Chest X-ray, PA view. Patient: 35 years old, sex F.
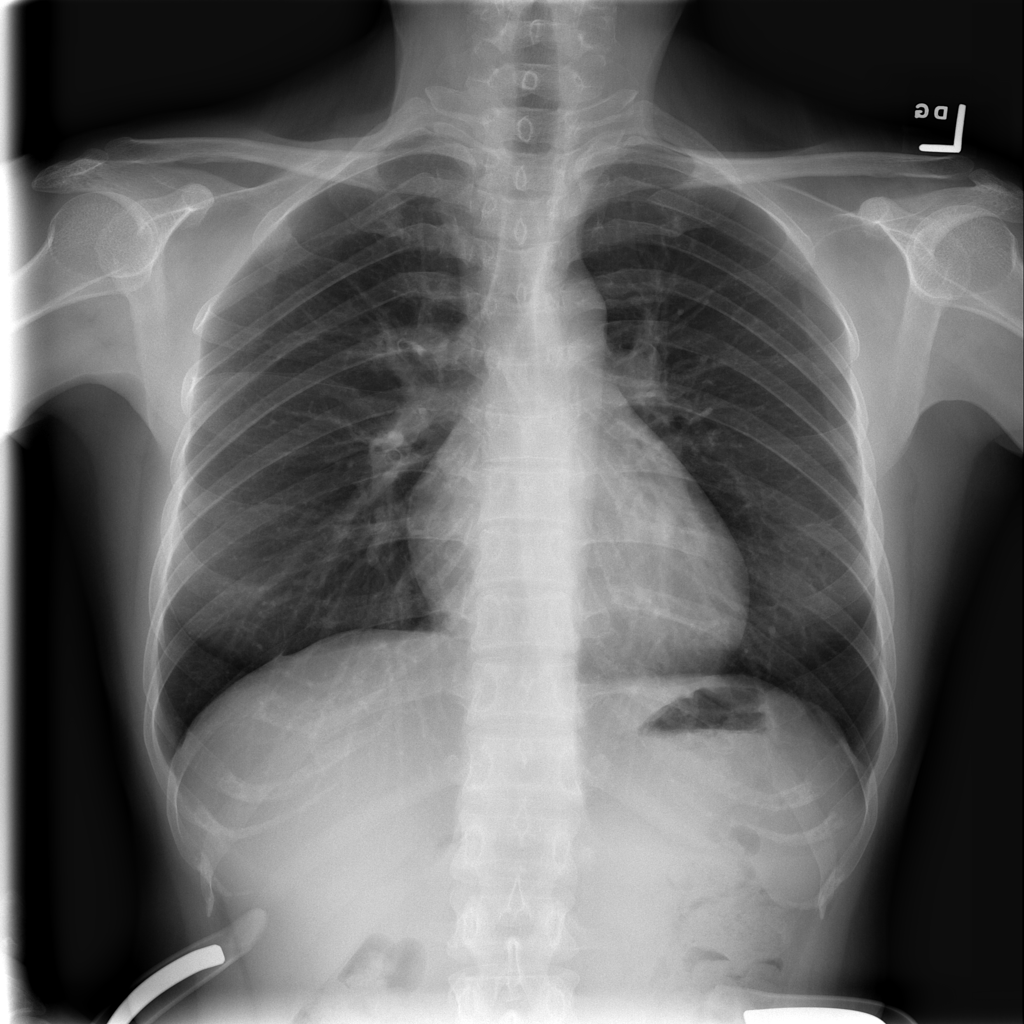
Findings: No Finding